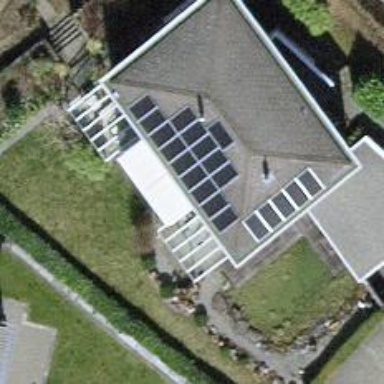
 consisting of solar photovoltaic panels."